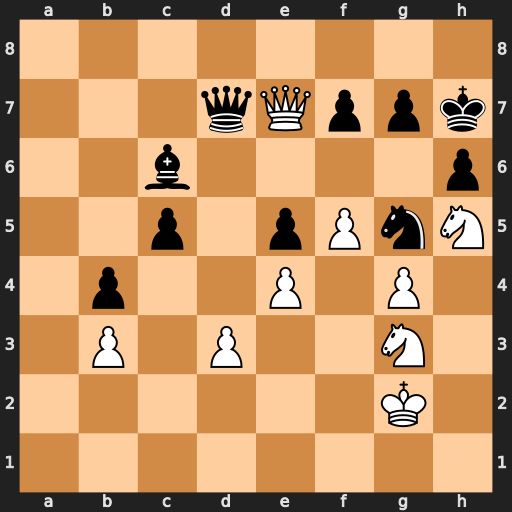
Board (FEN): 8/3qQppk/2b4p/2p1pPnN/1p2P1P1/1P1P2N1/6K1/8
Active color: w
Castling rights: -
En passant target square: -
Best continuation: Qf8 f6 Nxf6+ gxf6 Nh5 Nxe4 dxe4 Qd2+ Kh3 Qe3+ Ng3